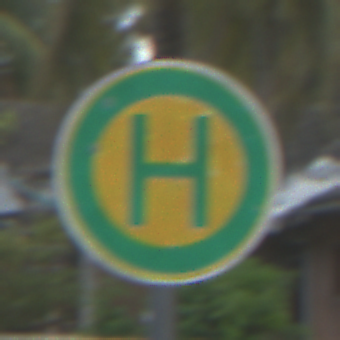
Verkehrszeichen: Haltestelle
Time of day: MorningAfternoon
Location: Outdoor (Suburban)
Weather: PartlyCloudy
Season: NotSpecified
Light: Natural